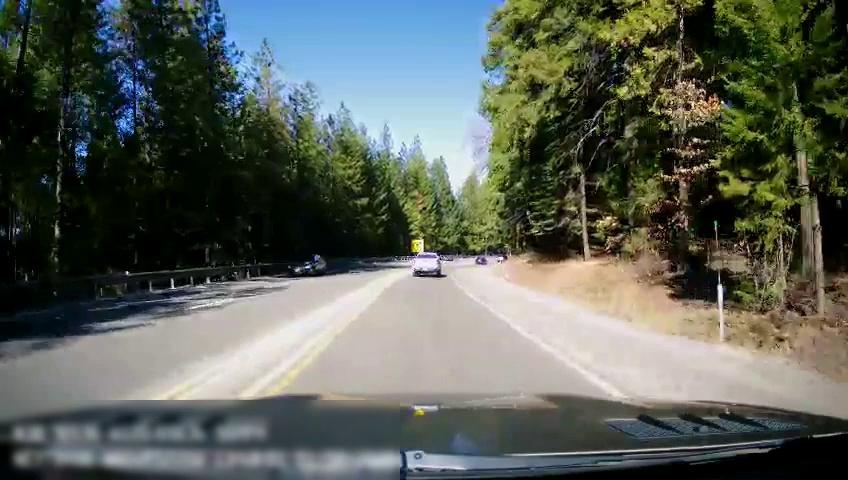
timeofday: Day
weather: Sunny
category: Drivable Space
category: Vehicles | Car
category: Vehicles | Car
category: Vehicles | Truck
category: Lanes | Alternate Lane
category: Lanes | Current Lane
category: Lanes | Current Lane
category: Lanes | Opposite Lane
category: Lanes | Opposite Lane
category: Traffic | Signs